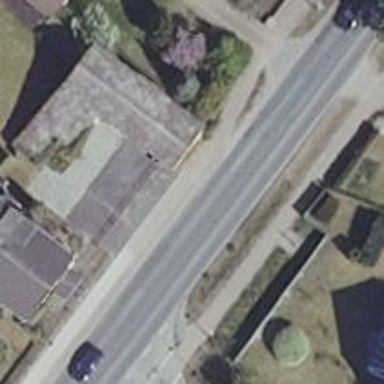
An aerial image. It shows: Sidewalk.